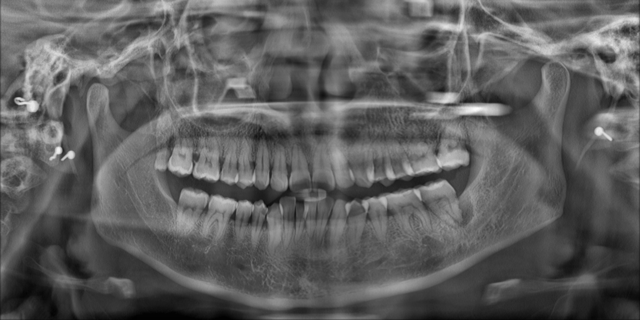
adult